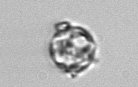
Label: Thalassiosira